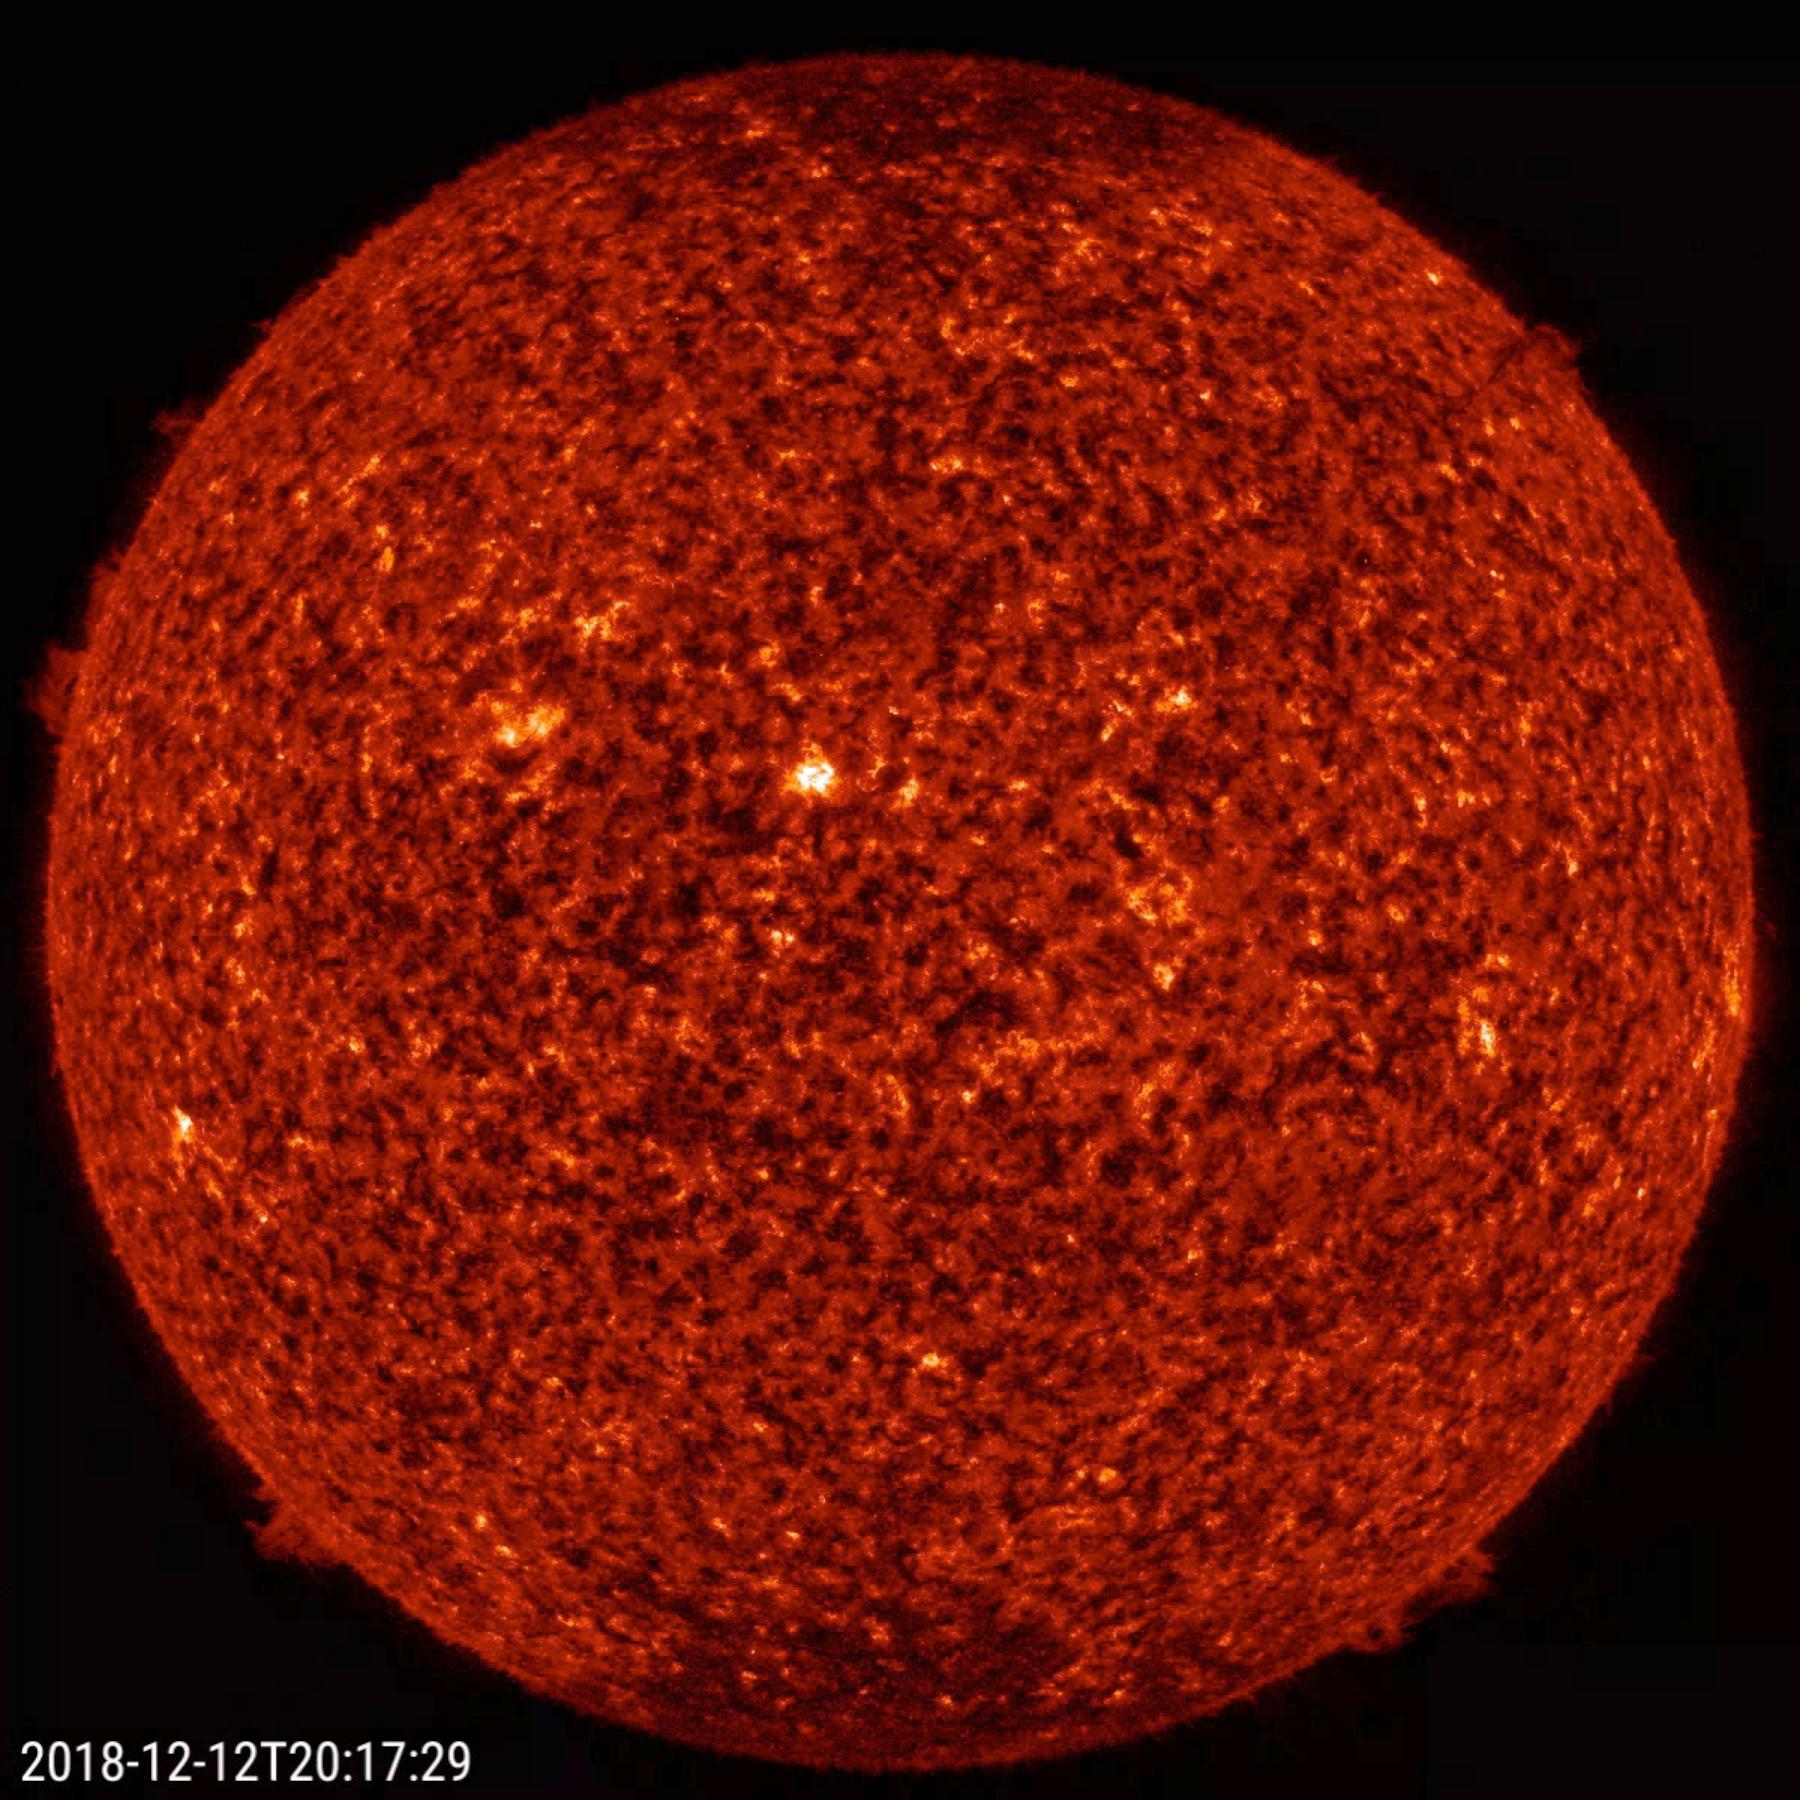
Small Prominences Solar Dynamics Observatory (SDO), Sun